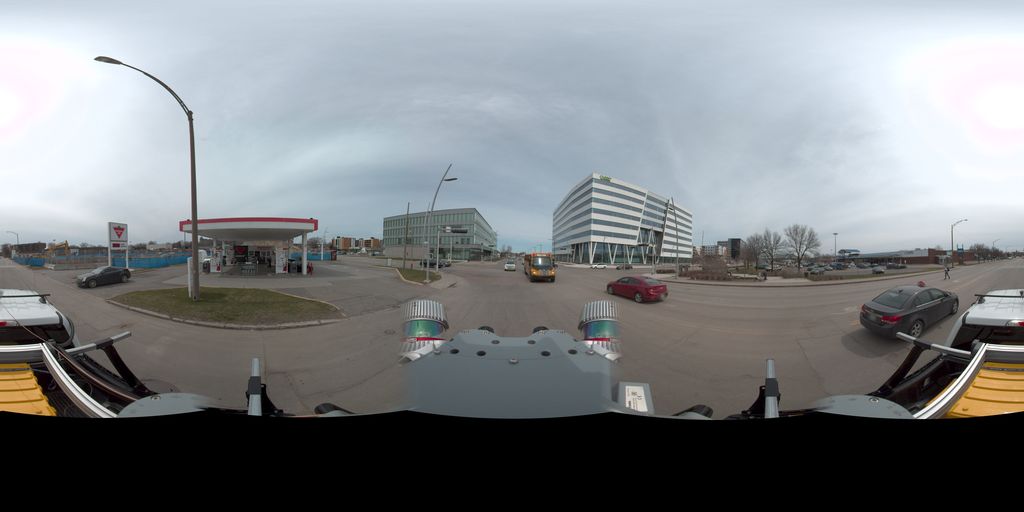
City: quebec_city